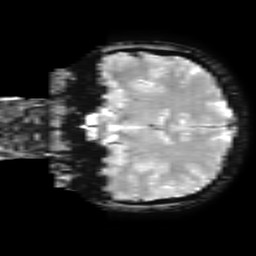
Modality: T2starw
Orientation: coronal
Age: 26
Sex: female
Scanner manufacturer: ge
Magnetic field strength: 3 T
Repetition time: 0.65 s
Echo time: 0.02 s